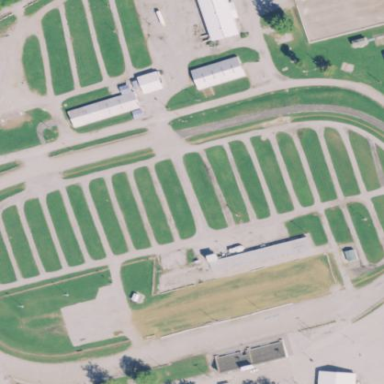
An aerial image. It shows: Track designed for horse racing in leisure land setting.